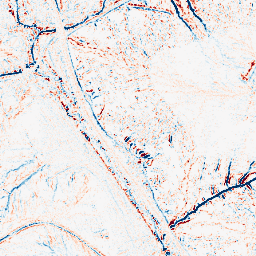
Category: edge_preserving
Decomposition family: median
Decomposition parameters: size: 5
Upsampling method: cubic_mitchell
Upsampling parameters: scale: 8
Upsampling scale: 8